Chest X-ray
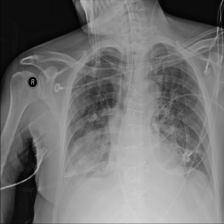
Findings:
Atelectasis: negative
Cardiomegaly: negative
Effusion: positive
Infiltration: negative
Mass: negative
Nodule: negative
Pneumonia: negative
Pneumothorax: positive
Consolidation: negative
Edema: negative
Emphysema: negative
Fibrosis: negative
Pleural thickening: negative
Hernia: negative